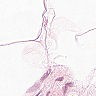
Metastatic tissue present: no